Field crop: maize
Growth stage: 1
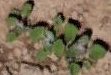
Species: chenopodium